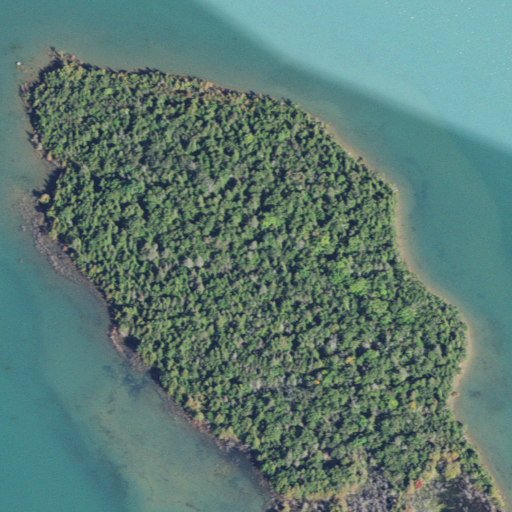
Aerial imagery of island in Michigan named Hart Island containing open water, evergreen forest, barren land, woody wetlands, grassland, and herbaceous wetlands